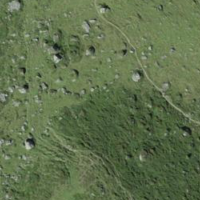
EUNIS habitat code: 26
Species observed at this site:
Vaccinium myrtillus